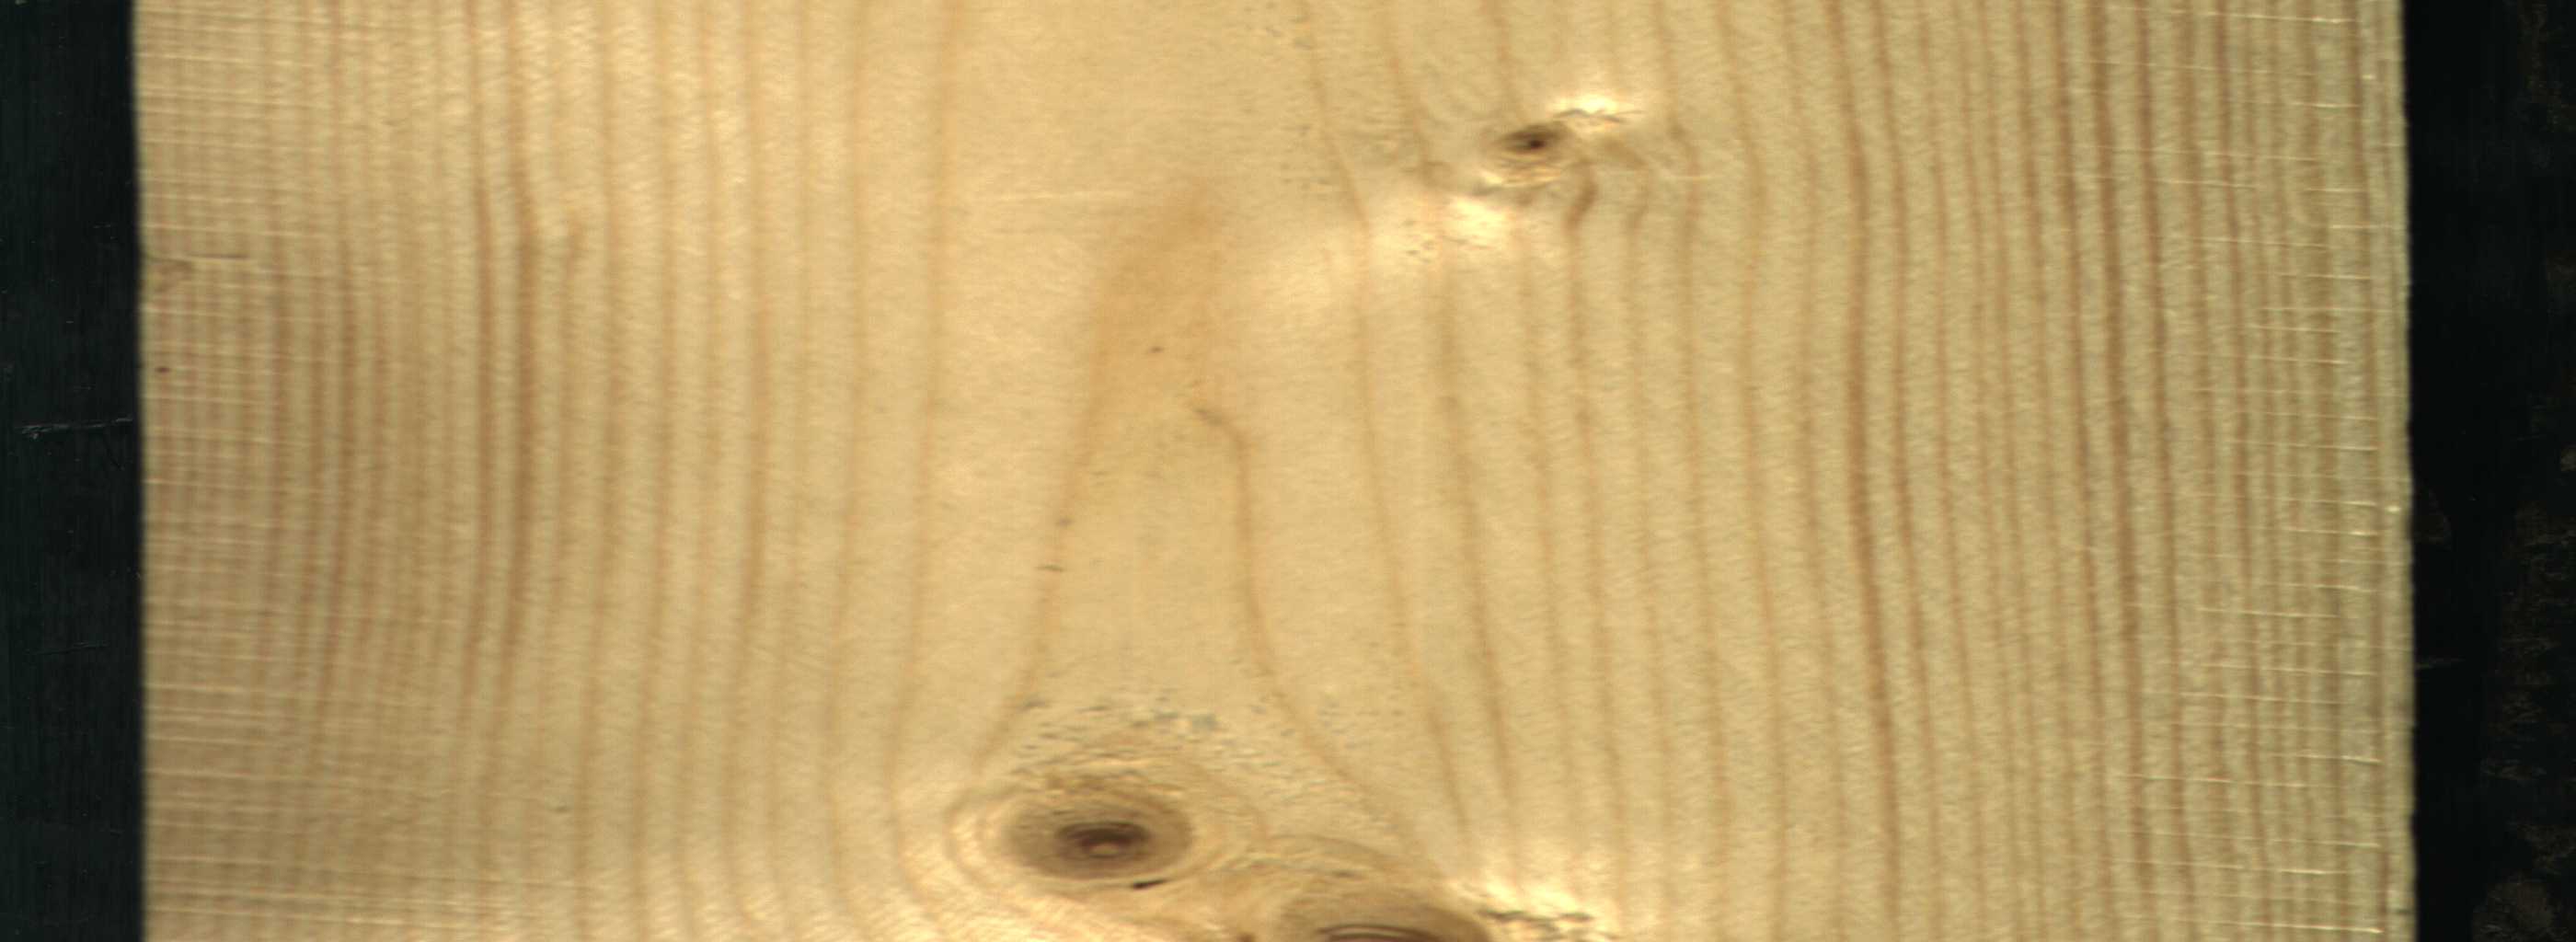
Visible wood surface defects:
Live_Knot
Live_Knot
Live_Knot